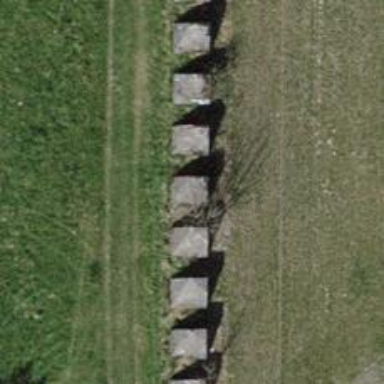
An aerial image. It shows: Block barrier.